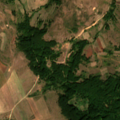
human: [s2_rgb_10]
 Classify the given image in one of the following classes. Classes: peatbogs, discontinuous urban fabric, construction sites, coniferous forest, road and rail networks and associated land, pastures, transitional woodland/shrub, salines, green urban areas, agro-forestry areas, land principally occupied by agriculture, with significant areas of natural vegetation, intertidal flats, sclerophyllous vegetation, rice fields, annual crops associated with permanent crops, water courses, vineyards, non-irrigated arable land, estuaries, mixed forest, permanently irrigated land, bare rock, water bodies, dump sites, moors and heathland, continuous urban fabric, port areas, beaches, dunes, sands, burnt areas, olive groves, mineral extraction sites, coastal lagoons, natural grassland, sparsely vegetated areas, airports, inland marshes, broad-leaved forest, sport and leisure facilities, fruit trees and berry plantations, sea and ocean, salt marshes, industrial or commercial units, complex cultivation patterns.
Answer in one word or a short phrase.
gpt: non-irrigated arable land, pastures, land principally occupied by agriculture, with significant areas of natural vegetation, broad-leaved forest, natural grassland